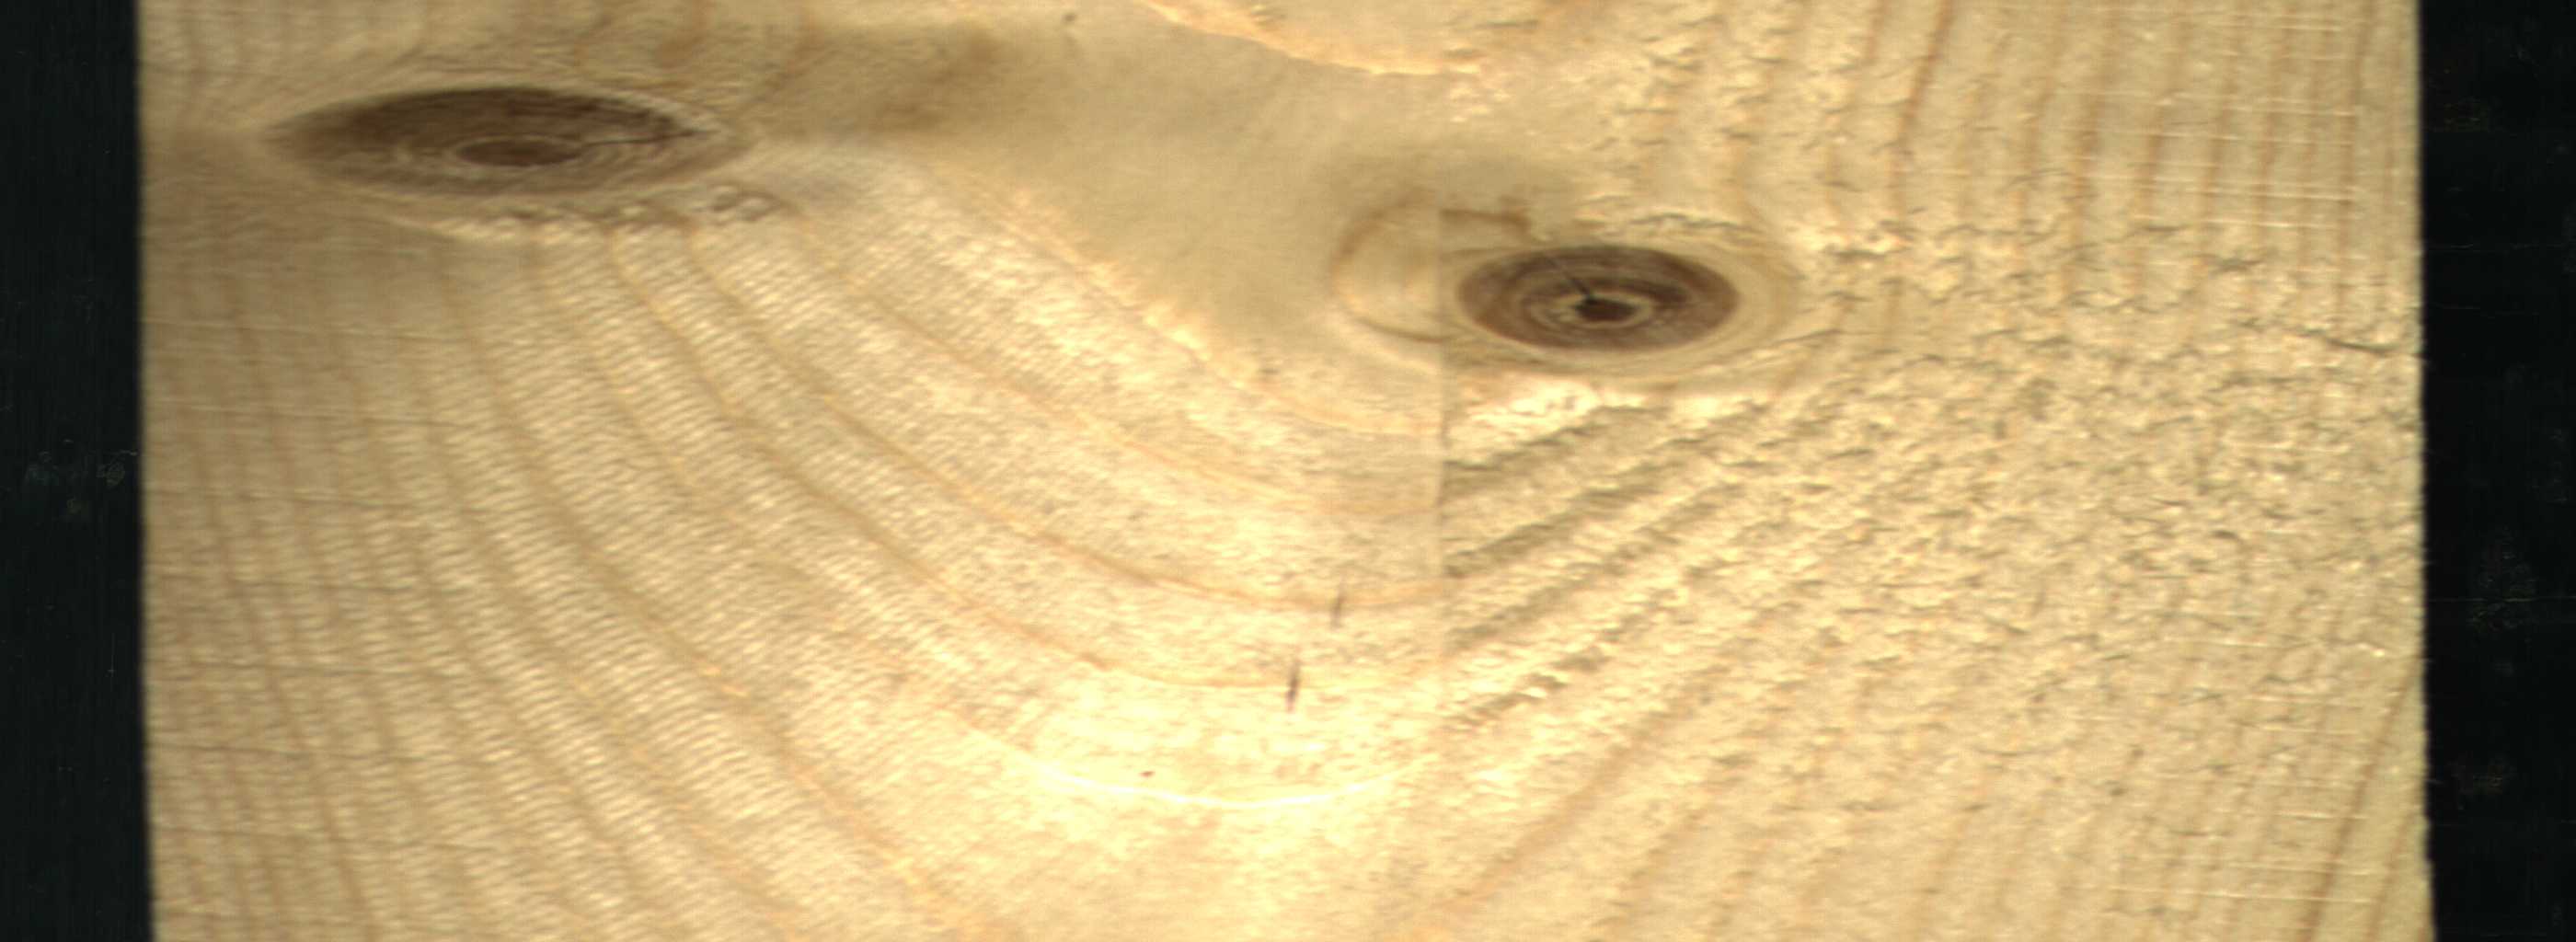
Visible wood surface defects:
knot_with_crack
knot_with_crack
Dead_Knot